Field crop: tomato
Growth stage: 2
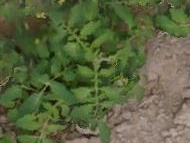
Species: tomato